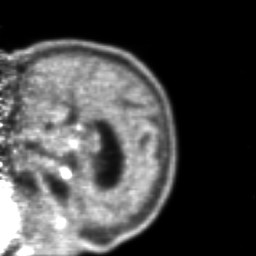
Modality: PET
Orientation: sagittal
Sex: male
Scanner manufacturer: ge